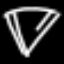
Label: diamond